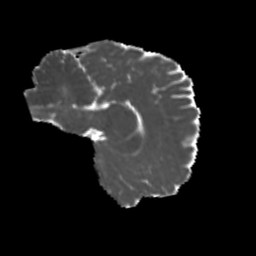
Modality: MD
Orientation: sagittal
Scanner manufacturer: siemens
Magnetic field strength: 3 T
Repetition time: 4 s
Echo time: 0.0594 s